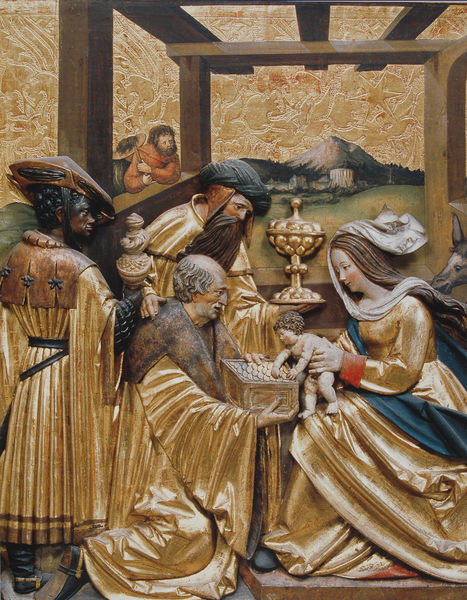
Titel: Hochaltar, Flügel-Innenseite, Anbetung der Könige (Detail)
Künstler: Jörg Lederer
Standort: Latsch im Vintschgau
Institution: Spitalkirche Heilig Geist
Schlagwörter: berg, blau, gruppe, himmel, nackt, grün, landschaft, sitzen, braun, frau, grau, hintergrund, holz, hut, hüte, kleid, männer, profil, schwarz, weiss, gürtel, haus, rot, schleier, wiese, bart, falten, inkarnat, sockel, hände, kirche, gewand, gold, kelch, reich, decke, drei, gewänder, kind, mutter, rouge, esel, relief, taille, perspektive, schuhe, gebirge, baby, könig, spielen, detail, glatze, balken, faltenwurf, plastik, pfosten, foto, neger, gefäss, knien, kiste, manschette, geschenk, schnitzerei, kasten, besuch, schwarzer, christus, jesus, knieen, weihrauch, stall, mohr, könige, gefasst, pokal, holt, schatulle, heilig, maria, madonna, anbetung, jerusalem, turban, kästchen, geschnitzt, josef, joseph, krippe, gebälk, box, hochrelief, jesuskind, taufen, weisen, geschenke, schenken, überreichen, bringen, gaben, morgenland, dreikönige, bethlehem, betlehem, hl. drei könige, myrrhe, heilige drei könige, balthasar, kaspar, melchior, baltasar, heilige mutter, schatzkiste, christkind, afro, drei heilige könige, drei heiligen könige, mürre, heiligen drei könige, weirauch, r, heilige madonna, grall, bethlehelm, myrrhen